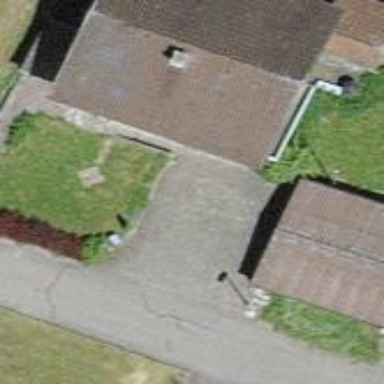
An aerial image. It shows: Garage.